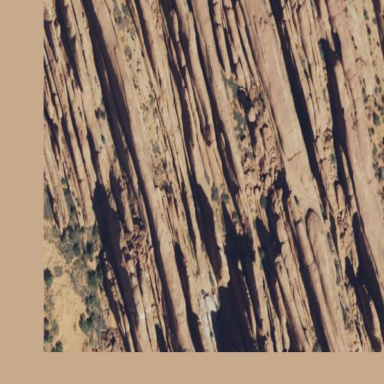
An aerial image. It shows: Natural cliff.